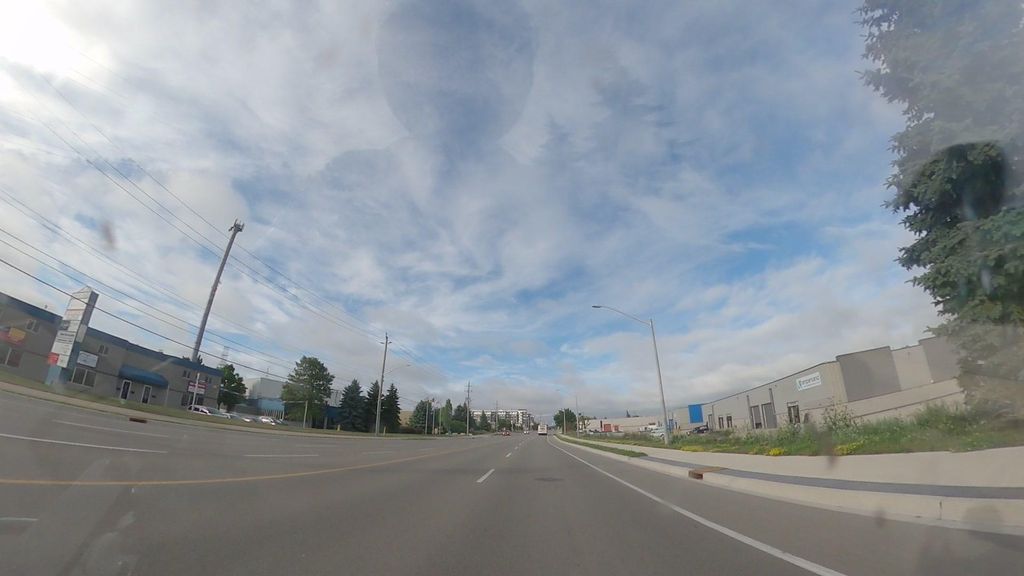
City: kitchener-waterloo